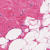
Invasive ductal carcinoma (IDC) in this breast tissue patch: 0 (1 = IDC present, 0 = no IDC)